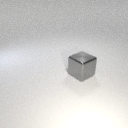
large gray metal cube